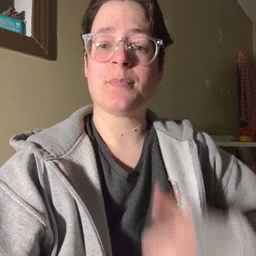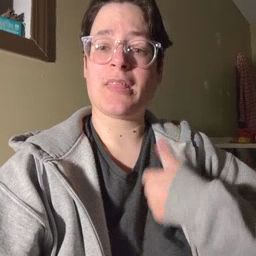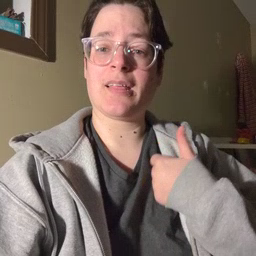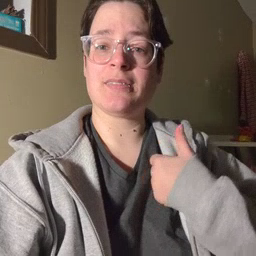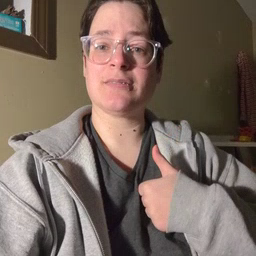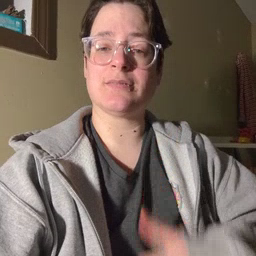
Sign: bath